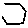
Label: hexagon